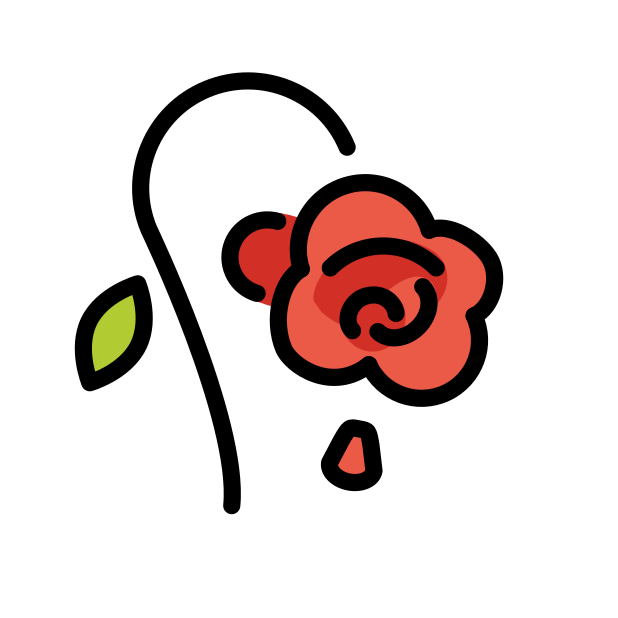
Emoji: 🥀
Name: wilted flower
Unicode: 0x1f940